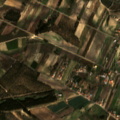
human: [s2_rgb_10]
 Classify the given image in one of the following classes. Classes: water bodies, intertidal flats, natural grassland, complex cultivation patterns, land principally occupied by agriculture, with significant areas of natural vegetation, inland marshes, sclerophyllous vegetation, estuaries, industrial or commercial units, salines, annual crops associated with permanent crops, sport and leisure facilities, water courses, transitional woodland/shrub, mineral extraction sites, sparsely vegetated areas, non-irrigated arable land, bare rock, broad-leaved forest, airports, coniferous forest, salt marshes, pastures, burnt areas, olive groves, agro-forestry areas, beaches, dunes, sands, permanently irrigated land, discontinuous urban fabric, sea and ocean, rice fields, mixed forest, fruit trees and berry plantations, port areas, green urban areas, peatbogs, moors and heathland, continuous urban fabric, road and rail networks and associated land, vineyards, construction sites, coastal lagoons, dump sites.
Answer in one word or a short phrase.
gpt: vineyards, complex cultivation patterns, land principally occupied by agriculture, with significant areas of natural vegetation, mixed forest